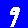
Digit: 9